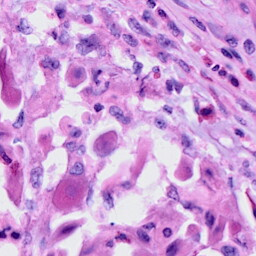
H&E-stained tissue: Cervix